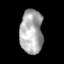
Tissue: skin
Cell type: Epithelial cells
Senescence score: 0.7289
Nuclear area (px): 993
Mean DAPI intensity: 172.105